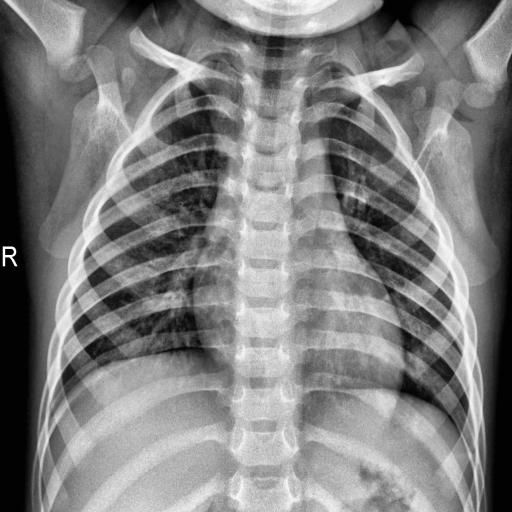
Finding: NORMAL